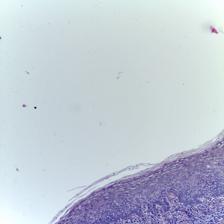
Diagnosis: OSCC